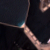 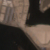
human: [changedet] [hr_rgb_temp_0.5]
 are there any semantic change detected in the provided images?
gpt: The construction of the artificial island is completed.